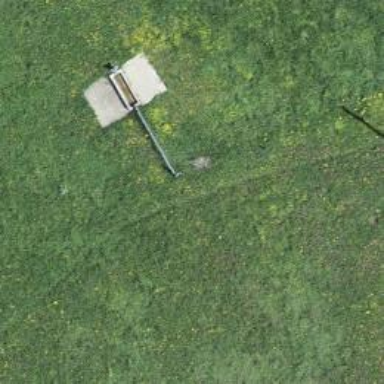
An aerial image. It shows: Grass path.